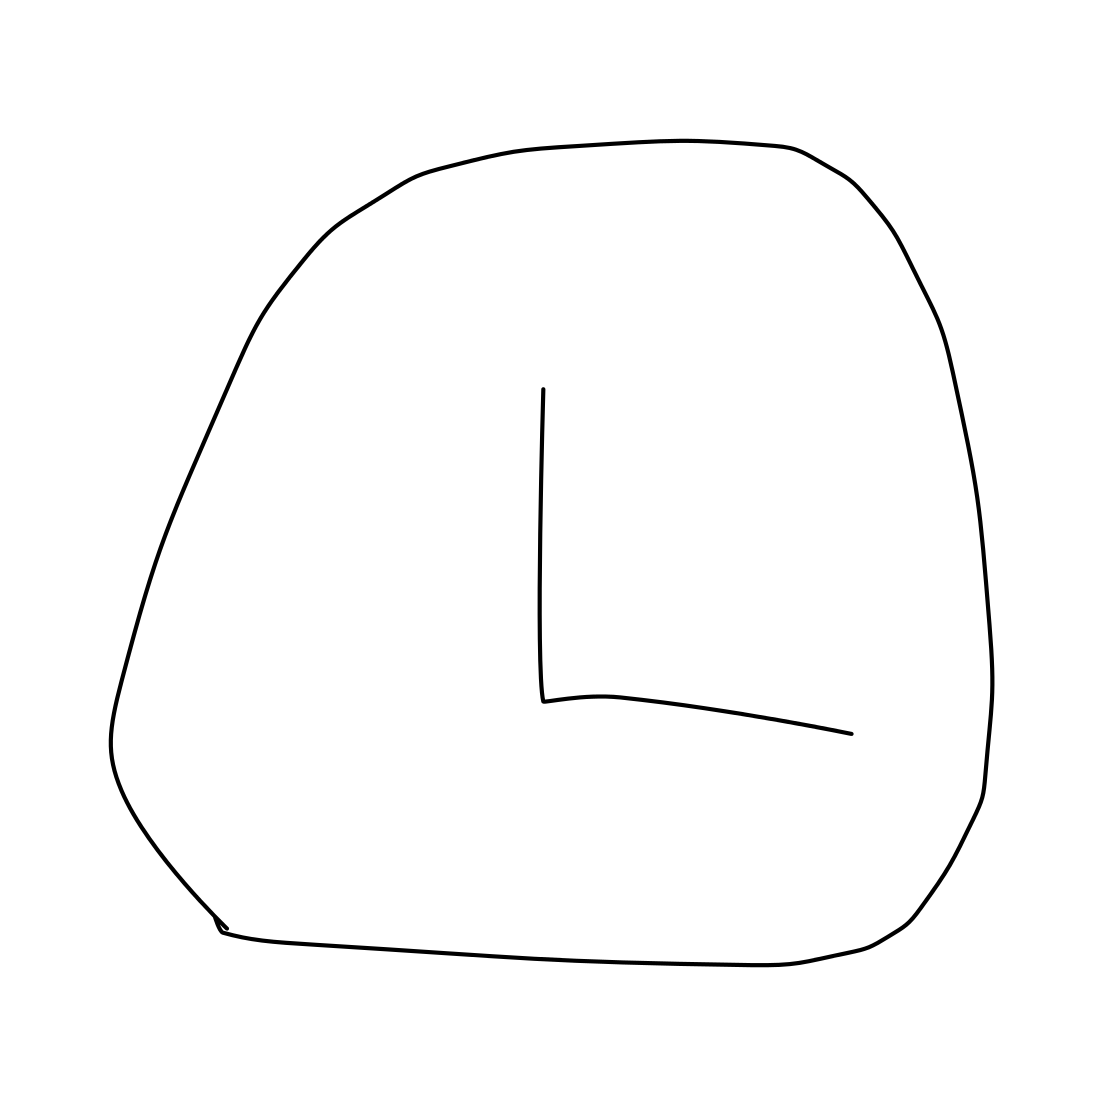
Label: alarm clock